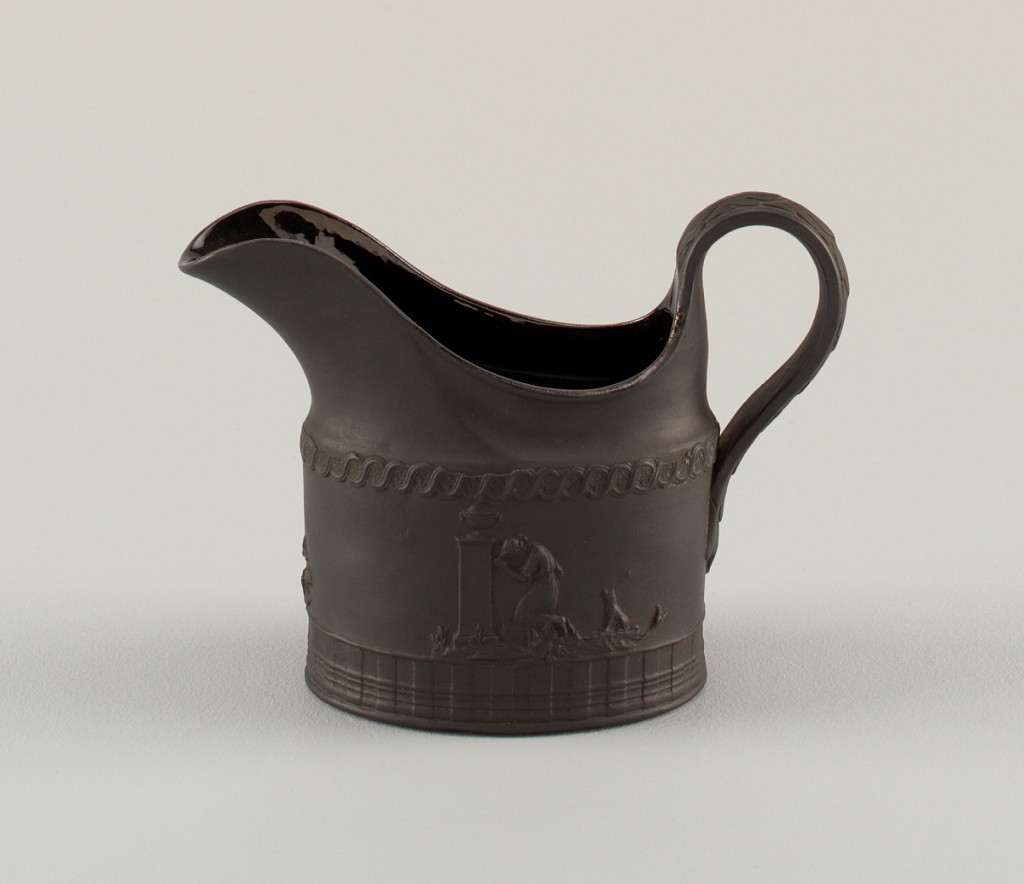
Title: Pitcher
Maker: John Turner, Lane End, Staffordshire, England, 1759 - 1780
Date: ca. 1780
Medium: Unglazed stoneware (“black basalt”)
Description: Elliptical in plan, with large lip and strap handle. Relief decoration: guilloche wit fleuron about shoulder, fluting at base, mourning woman and dog at eat side. Glazed on inside. Vertical mold marks on each end.